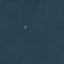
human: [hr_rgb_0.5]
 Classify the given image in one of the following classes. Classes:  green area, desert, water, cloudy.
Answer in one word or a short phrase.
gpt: green area